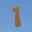
Label: 1